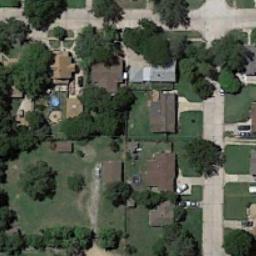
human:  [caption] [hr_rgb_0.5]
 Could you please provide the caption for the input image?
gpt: The houses in the medium - sized residential area are arranged irregularly .

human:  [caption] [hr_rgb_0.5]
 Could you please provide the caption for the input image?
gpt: The medium residential area has some houses and trees on the grass and some roads go through the medium residential area .

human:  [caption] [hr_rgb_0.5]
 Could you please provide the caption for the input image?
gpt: The medium residential is on the grass next to some trees and road .

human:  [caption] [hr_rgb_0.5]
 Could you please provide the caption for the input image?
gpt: Many buildings are in medium residential area .

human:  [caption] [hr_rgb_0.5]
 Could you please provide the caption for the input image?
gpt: There are some brown buildings and green trees on the medium residential area .